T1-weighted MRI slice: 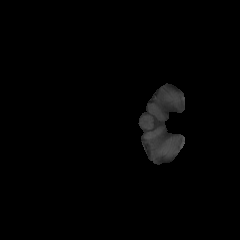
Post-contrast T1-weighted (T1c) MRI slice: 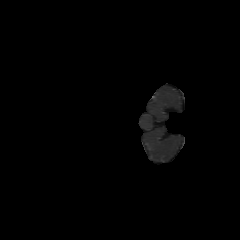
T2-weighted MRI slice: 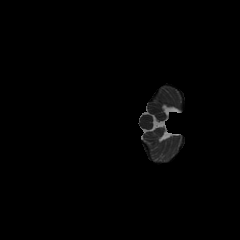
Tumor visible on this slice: no